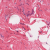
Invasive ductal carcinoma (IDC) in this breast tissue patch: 0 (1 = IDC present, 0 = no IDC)